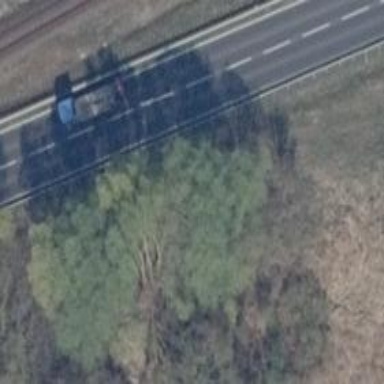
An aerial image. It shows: Row of mixed leaf trees.